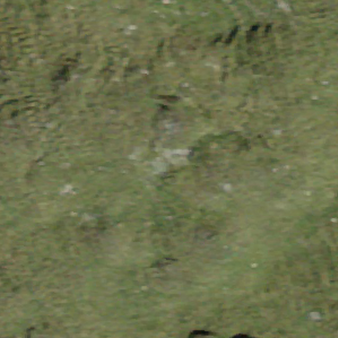
Label: other